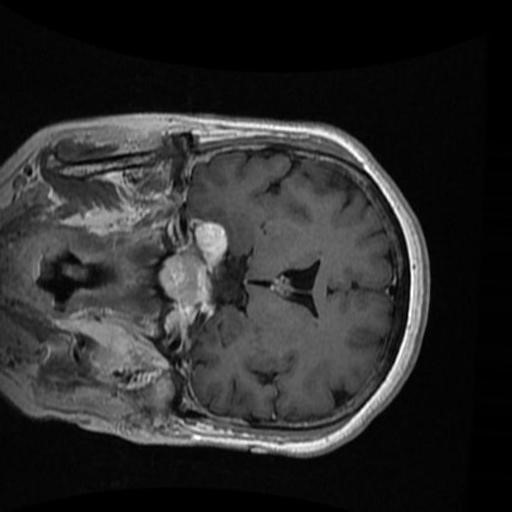
Label: brain_menin